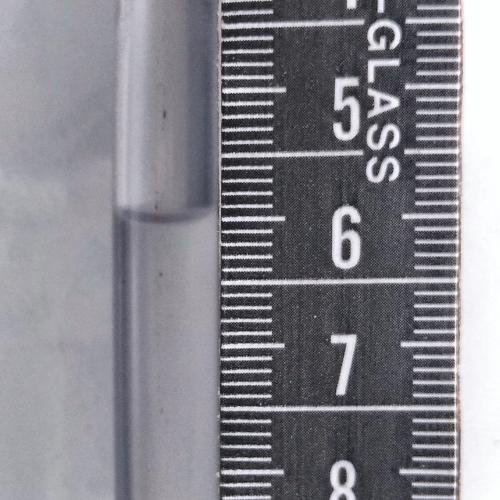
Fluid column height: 6.0 cm